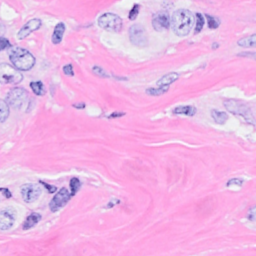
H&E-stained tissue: Breast